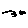
Label: bird